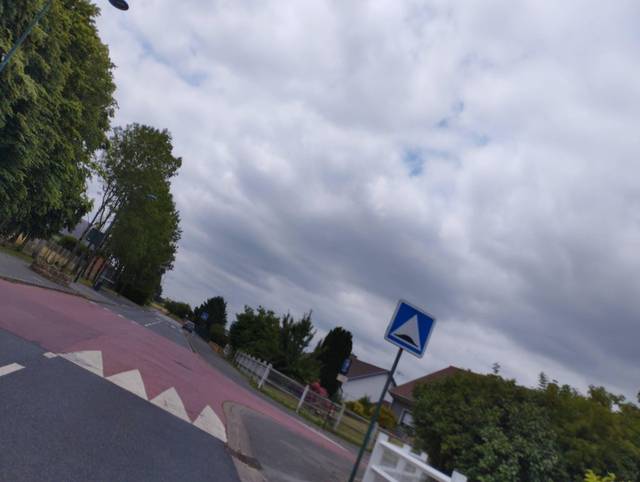
Region: France
Coordinates: 50.273, 2.812